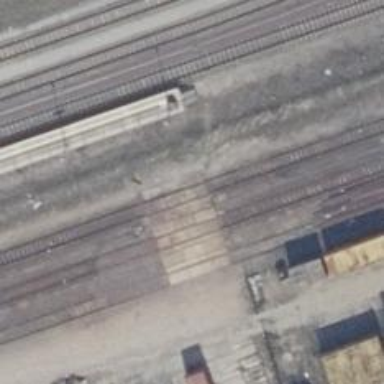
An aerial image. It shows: Railway level crossing.